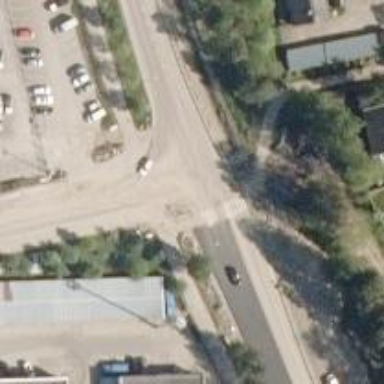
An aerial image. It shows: Asphalt cycleway.